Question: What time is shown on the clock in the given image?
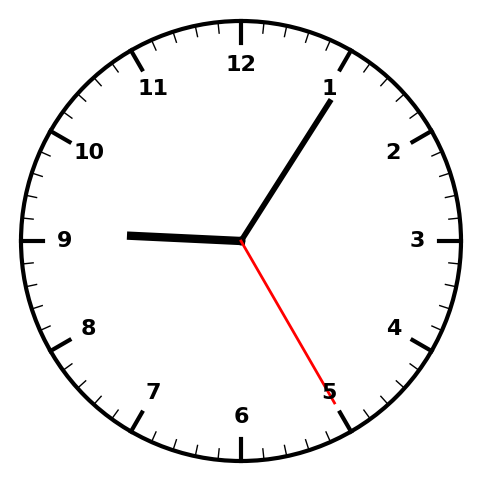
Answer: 09:05:25